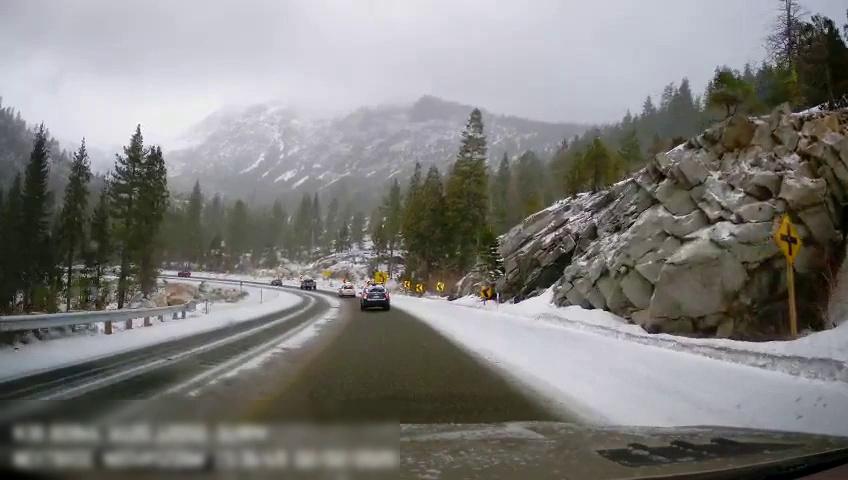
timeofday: Day
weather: Snowy
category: Drivable Space
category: Vehicles | Car
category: Vehicles | Truck
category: Vehicles | Car
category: Lanes | Current Lane
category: Traffic | Signs
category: Traffic | Signs
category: Traffic | Signs